Field crop: tomato
Growth stage: 1
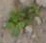
Species: portulaca